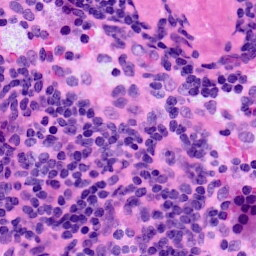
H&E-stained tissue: LymphNode